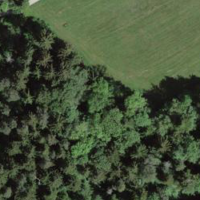
EUNIS habitat code: 43
Species observed at this site:
Euonymus europaeus